Question: I am facing an issue in my application with tiny mce.
All the gem version & ruby version is OK on my system, but it is giving me error
= undefined method 'uses_tiny_mce'
Here i installed the tiny_mce gem. COnfigured it correctely, but still there is an issue.
Please help.

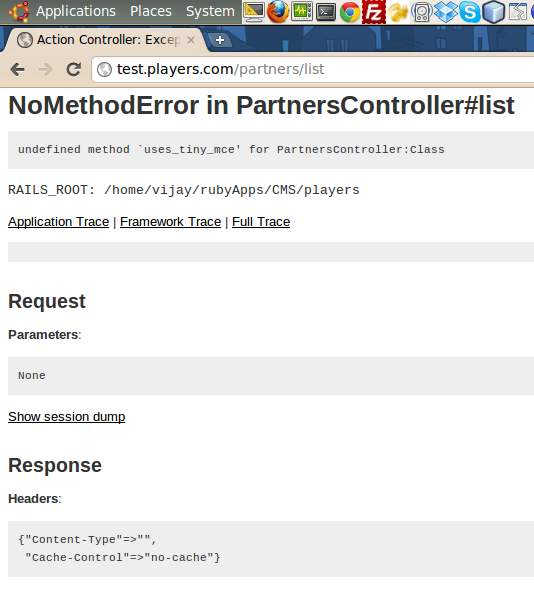
Answer: I was not using this as a plugin.
I have followed the steps given in the,
<URL>
Steps :
script/plugin install git://github.com/kete/tiny_mce.git
rake tiny_mce:install
my issue got resolved.